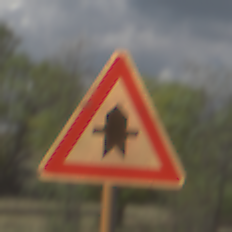
Verkehrszeichen: Vorfahrt
Umgebung: Outdoor, Nature
Tageszeit: Midday
Wetter: PartlyCloudy
Licht: Natural
Jahreszeit: Autumn
Kontrast: HighContrast